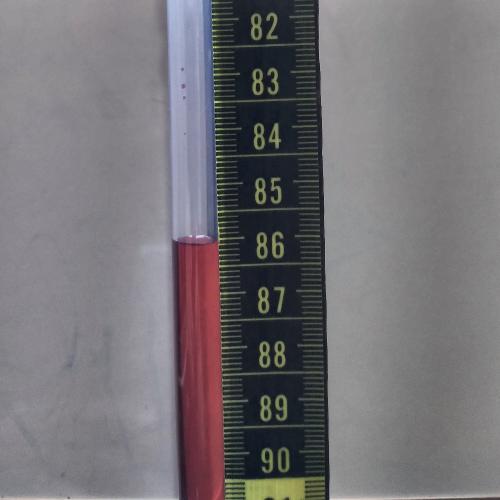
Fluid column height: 86.1 cm